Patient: sex M, age 74
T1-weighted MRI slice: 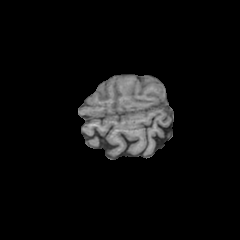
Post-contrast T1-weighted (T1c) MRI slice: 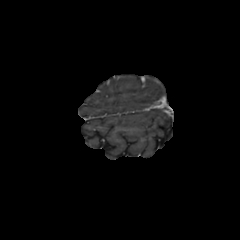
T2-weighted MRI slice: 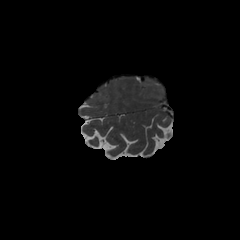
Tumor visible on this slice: no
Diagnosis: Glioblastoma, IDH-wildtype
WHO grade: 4